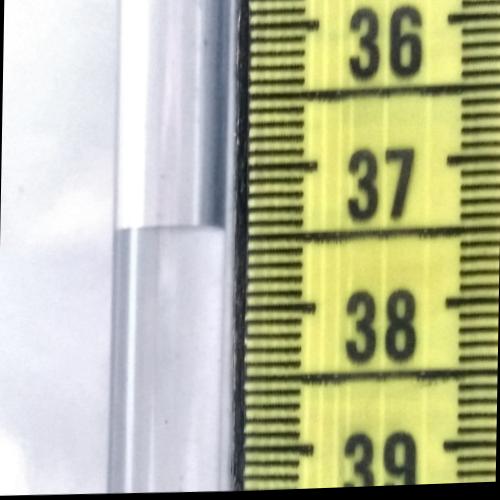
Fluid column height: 37.4 cm